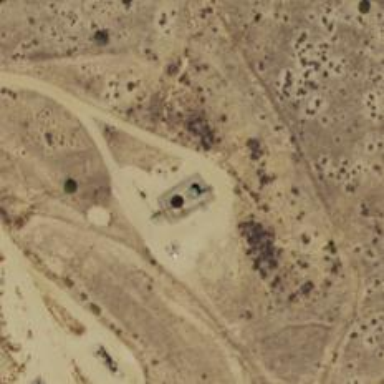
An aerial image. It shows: Storage tank with man-made structure.